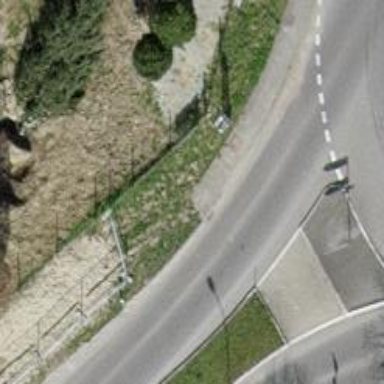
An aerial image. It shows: Kerb barrier.